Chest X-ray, PA view. Patient: 31 years old, sex M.
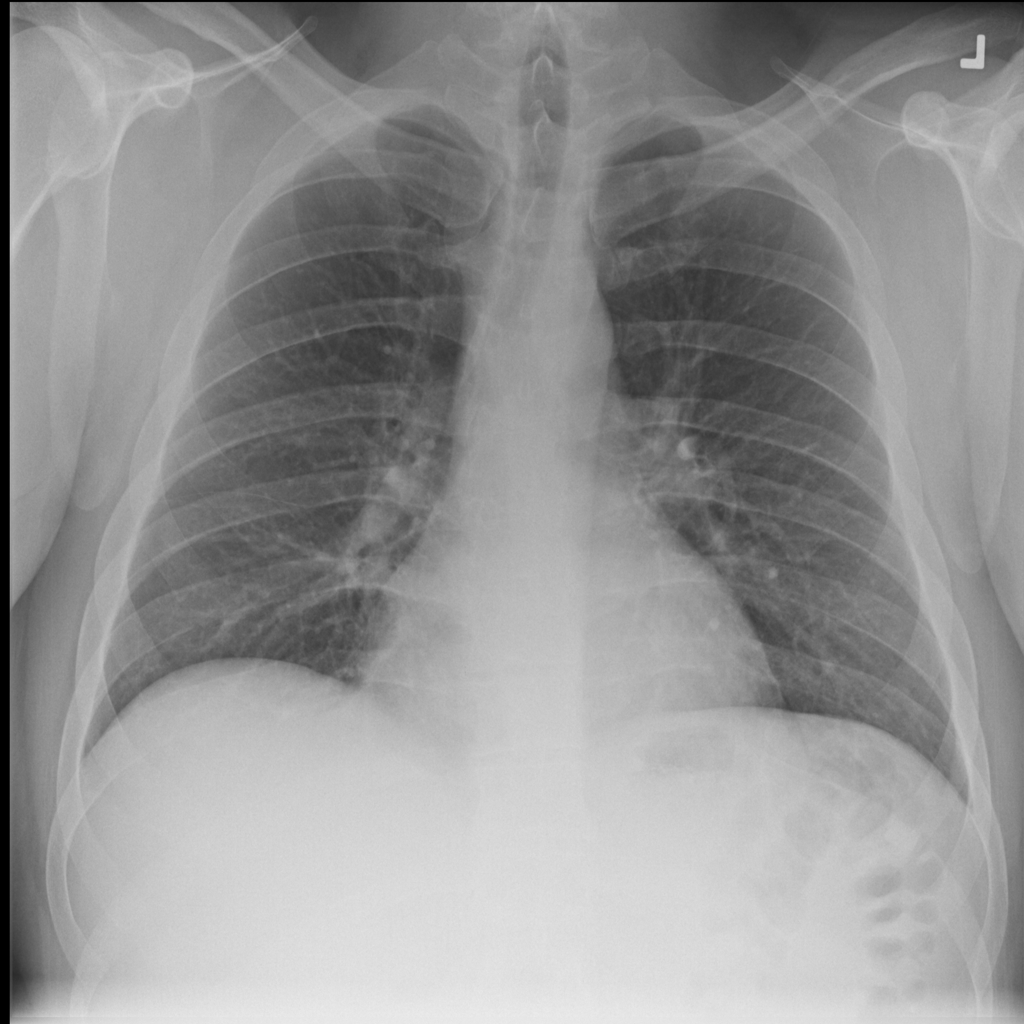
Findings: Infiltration